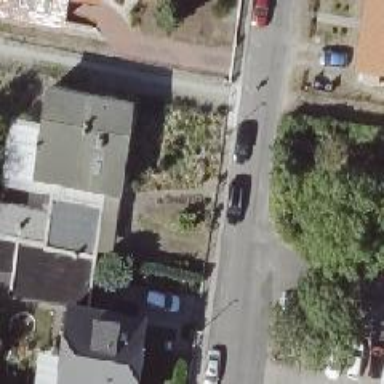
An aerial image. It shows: Residential road with asphalt surface. There is sidewalk on the left side.